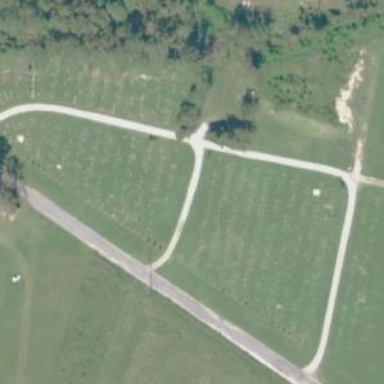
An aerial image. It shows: Cemetery.